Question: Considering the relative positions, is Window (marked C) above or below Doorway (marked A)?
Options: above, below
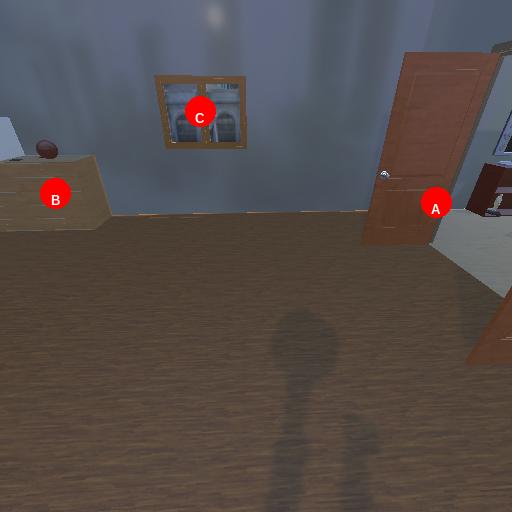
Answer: above